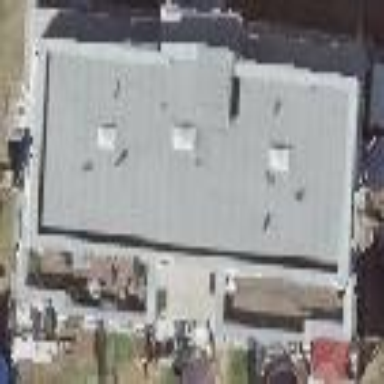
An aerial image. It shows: Apartment building with flat roof.